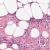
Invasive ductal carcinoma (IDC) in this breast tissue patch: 0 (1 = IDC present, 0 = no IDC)